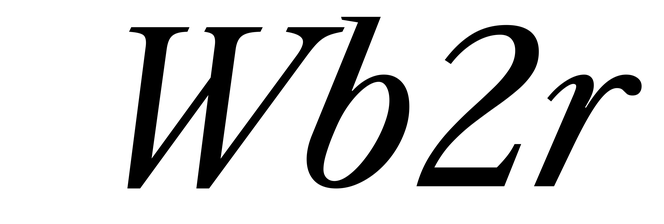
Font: LibreCaslonText-Italic_Italic